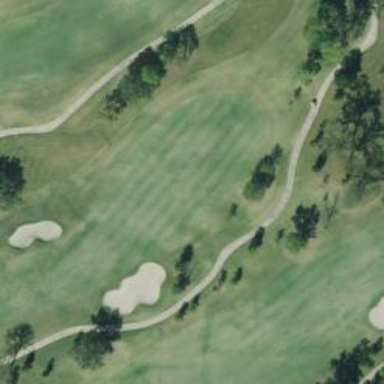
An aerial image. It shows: View of golf hole.